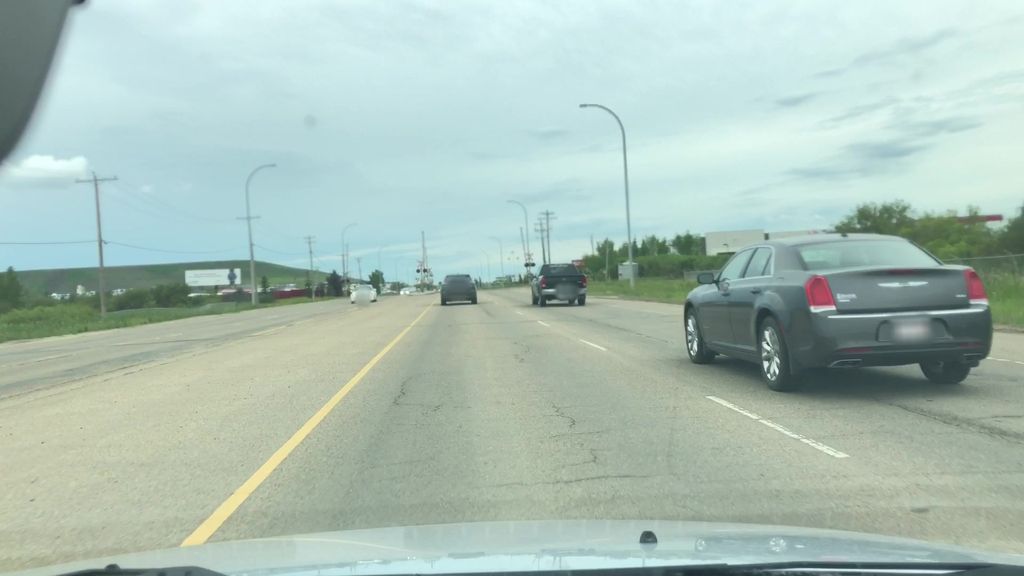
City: edmonton